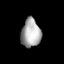
Tissue: lung
Cell type: Epithelial cells
Senescence score: 0.2139
Nuclear area (px): 539
Mean DAPI intensity: 169.698